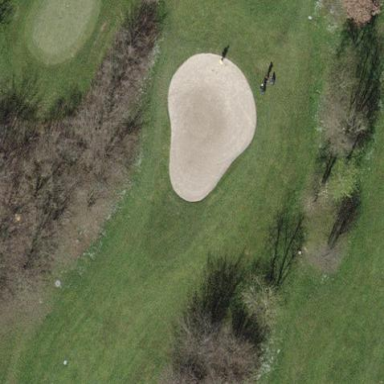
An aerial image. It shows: Sandy area is golf bunker.